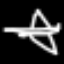
Label: airplane